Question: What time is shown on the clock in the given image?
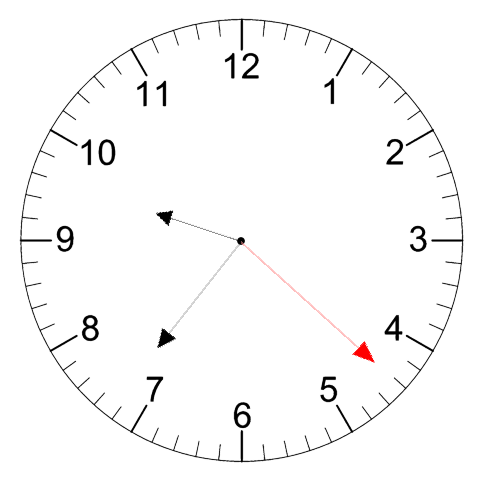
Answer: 09:36:22